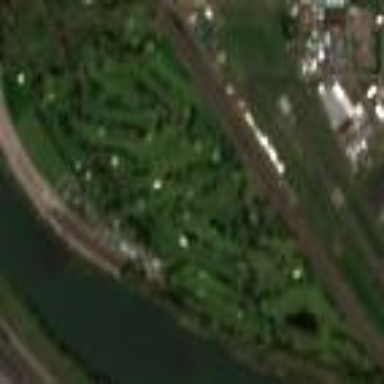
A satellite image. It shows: Golf course.